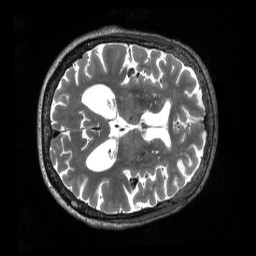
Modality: T2w
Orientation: axial
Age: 80
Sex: female
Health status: healthy
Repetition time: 3.2 s
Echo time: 0.563 s